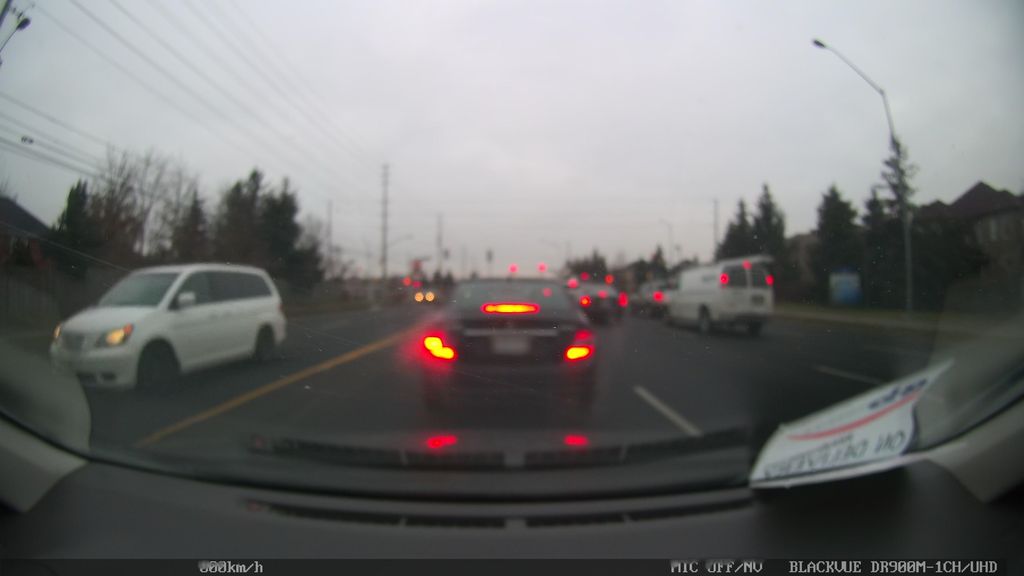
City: toronto